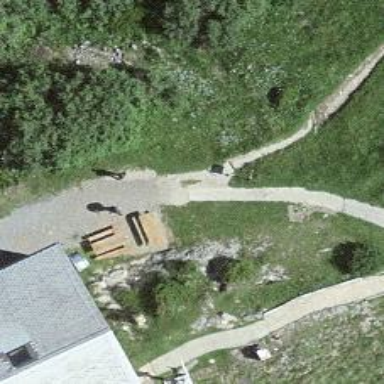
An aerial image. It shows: Playground with climbing wall feature.